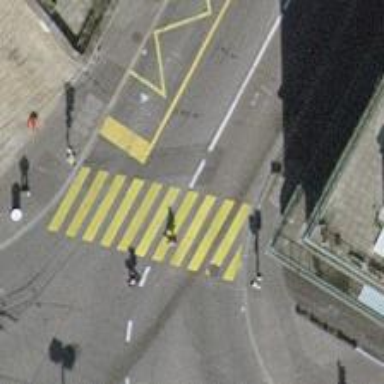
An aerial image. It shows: Crossing with traffic signals.